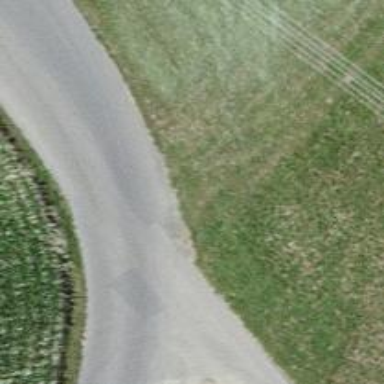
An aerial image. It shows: Paved track road with grade1 track type.